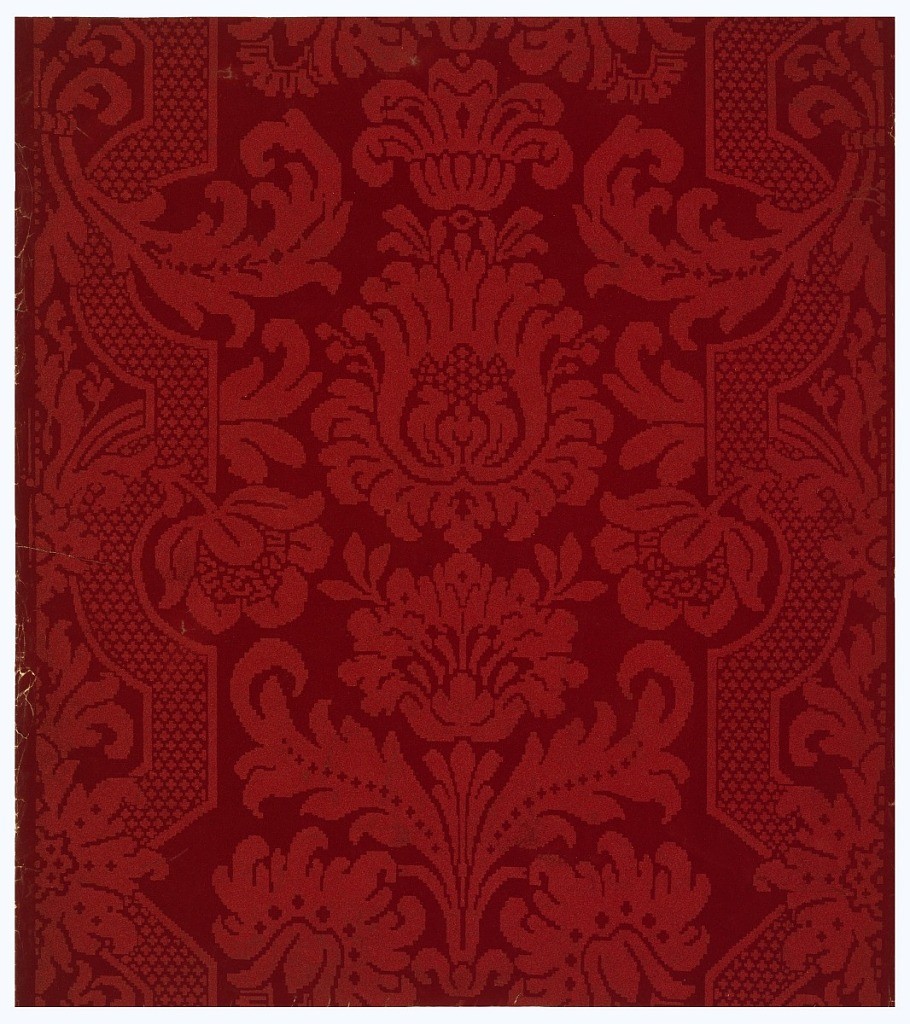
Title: Sidewall
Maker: Zuber & Cie, Rixheim, Alsace, France, founded 1797
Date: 1875–1900
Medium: Block-printed and flocked paper
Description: Brocade design with floral motifs, including cross-hatching and strapwork. Appears to be a two-process flock design printed in red on a deep red ground.